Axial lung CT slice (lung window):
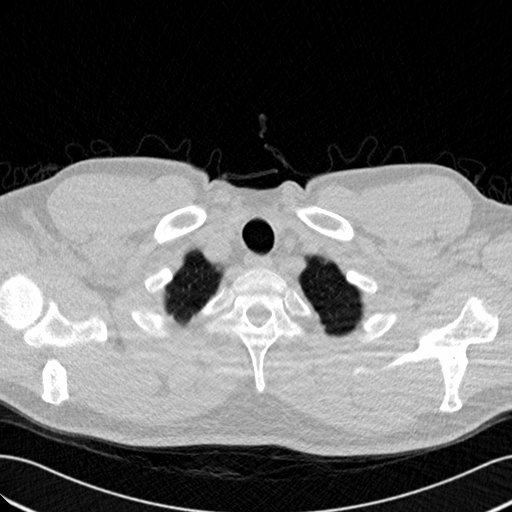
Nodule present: no